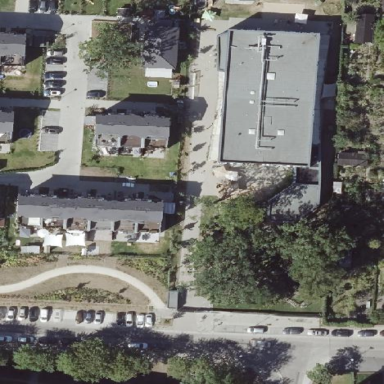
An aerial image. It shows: Kindergarten.